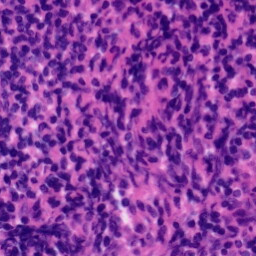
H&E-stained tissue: Tonsil